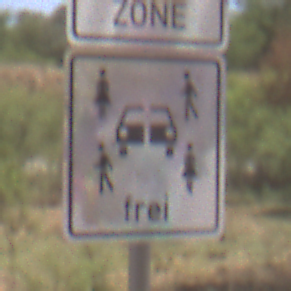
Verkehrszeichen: CarsharingfahrzeugeFrei
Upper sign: BeginnEingeschraenktesHalteverbotZone
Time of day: Midday
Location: Outdoor (RoadRail)
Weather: Clear
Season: NotSpecified
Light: Natural